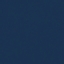
Land use / land cover: SeaLake